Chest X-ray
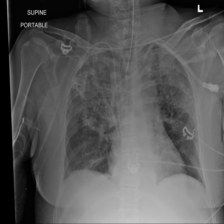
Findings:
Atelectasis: negative
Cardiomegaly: negative
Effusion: negative
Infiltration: positive
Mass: negative
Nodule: negative
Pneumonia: negative
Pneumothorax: negative
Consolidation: negative
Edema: negative
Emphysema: negative
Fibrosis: negative
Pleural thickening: negative
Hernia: negative